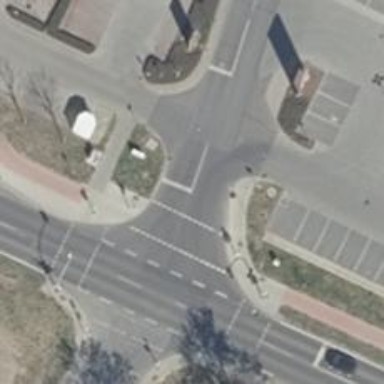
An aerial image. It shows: Road with traffic signals controlling the flow of traffic.